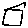
Label: square